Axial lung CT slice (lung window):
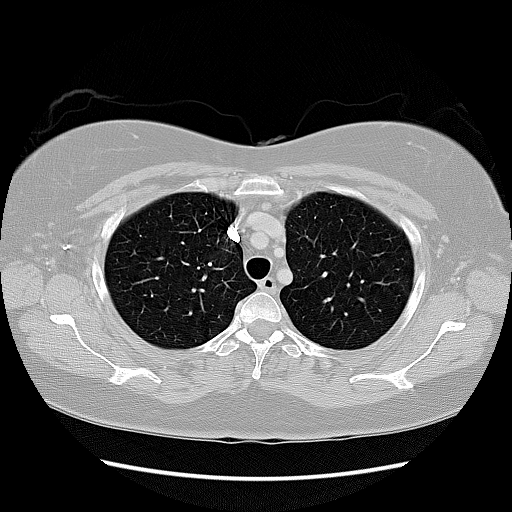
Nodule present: no